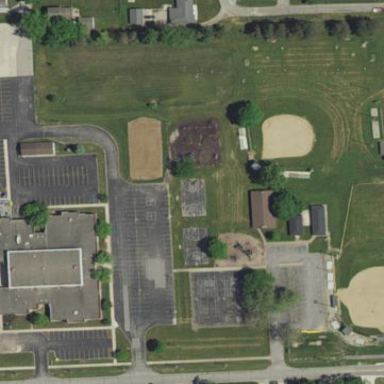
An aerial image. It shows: School.